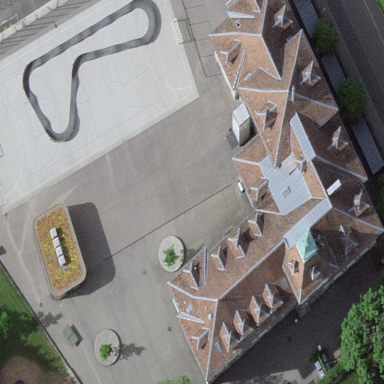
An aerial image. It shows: School.